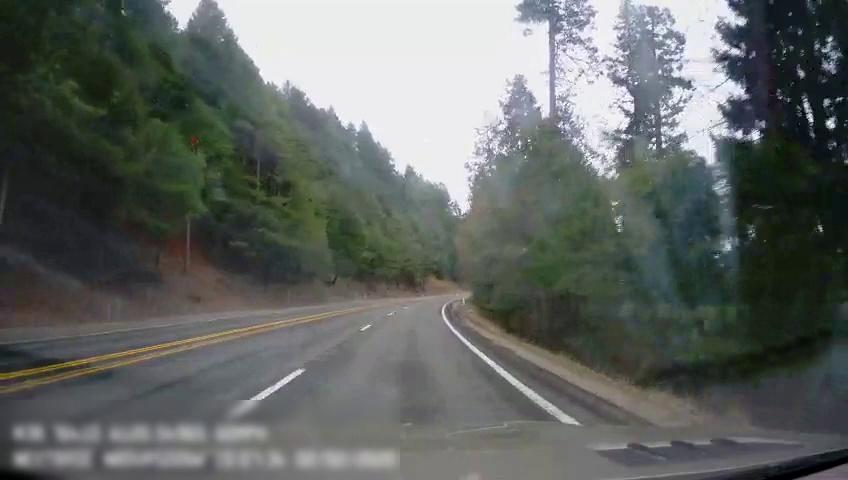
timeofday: Day
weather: Cloudy
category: Drivable Space
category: Lanes | Opposite Lane
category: Lanes | Opposite Lane
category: Lanes | Alternate Lane
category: Lanes | Current Lane
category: Lanes | Current Lane